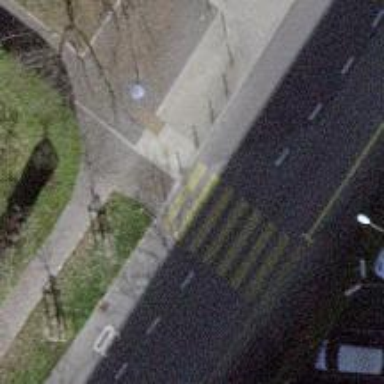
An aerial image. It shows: Marked zebra crossing on the road.